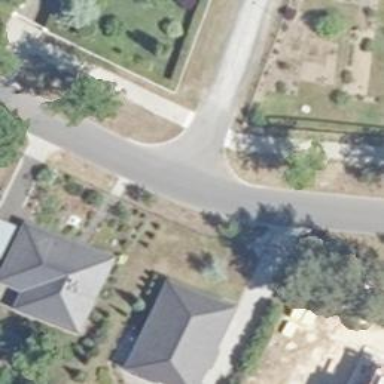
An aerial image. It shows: Residential road with asphalt surface and sidewalks on both sides.